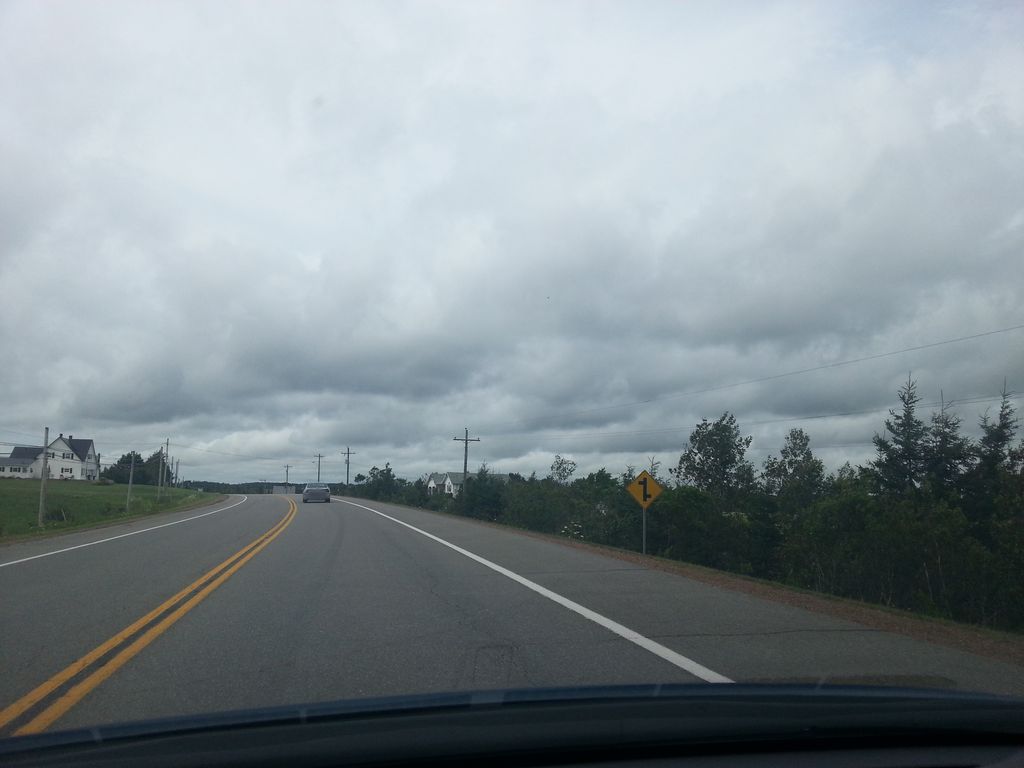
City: charlottetown